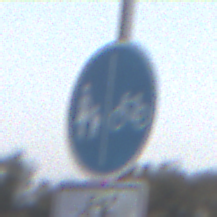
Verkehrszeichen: GetrennterRadUndGehwegRadwegRechts
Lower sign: EinspurigeFahrzeugeFrei6
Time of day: SunriseSunset
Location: Outdoor (Suburban)
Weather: Clear
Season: NotSpecified
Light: Natural